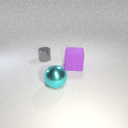
small gray metal cylinder to the left of large cyan metal sphere